Question: I have found a node, now i need to select sibling text after it:

In my case i need to get the text ': 10 January'
How do i do this?
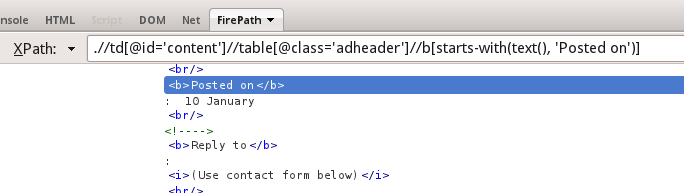
Answer: Try this:
'//foo/following-sibling::text()[1]'
(replace '//foo/' with your current XPath expression.
With this XML:
'''
<data>
<foo>foo</foo>
bar
<baz>baz</baz>
</data>
'''
it gives 'bar' as output.